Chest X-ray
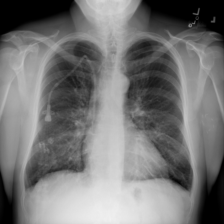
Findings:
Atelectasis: negative
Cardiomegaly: negative
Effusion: negative
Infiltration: negative
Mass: negative
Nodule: negative
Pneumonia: negative
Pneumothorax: negative
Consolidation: negative
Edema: positive
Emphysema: negative
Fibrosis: negative
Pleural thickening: negative
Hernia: negative